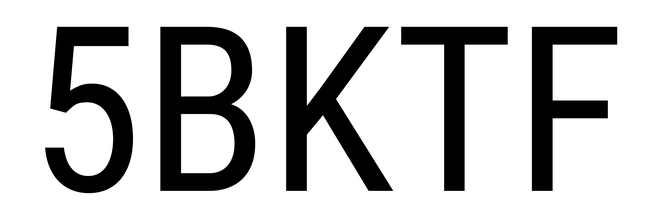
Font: Roboto_Condensed_Regular